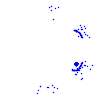
Particle: proton